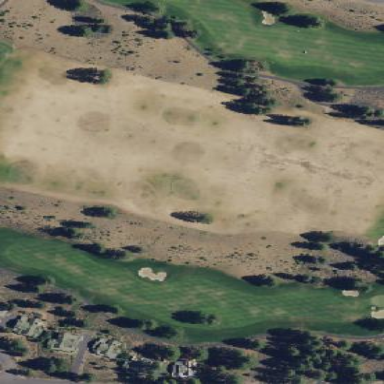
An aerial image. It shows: Grassy area designated as driving range for golf.